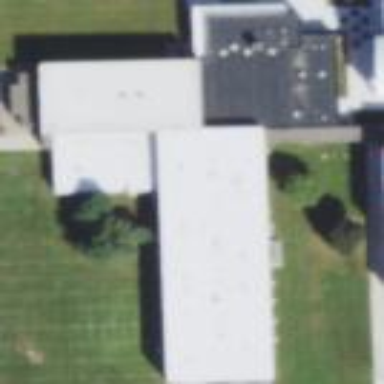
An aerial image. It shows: School building.